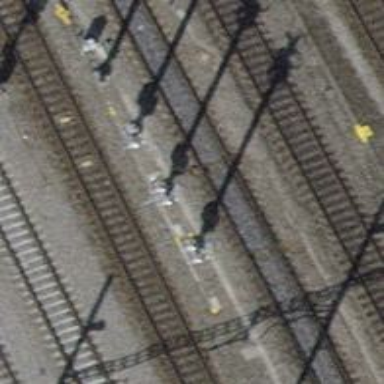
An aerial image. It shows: Single railway track with electrified contact line.